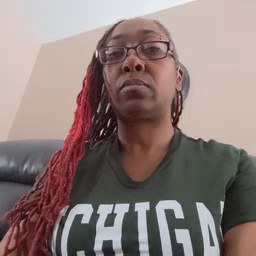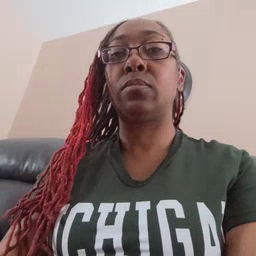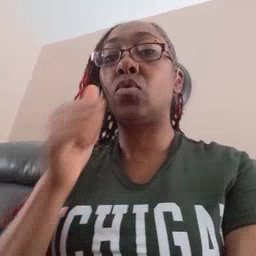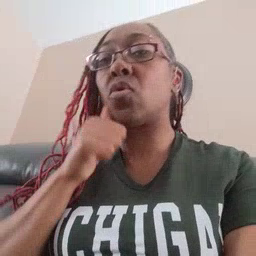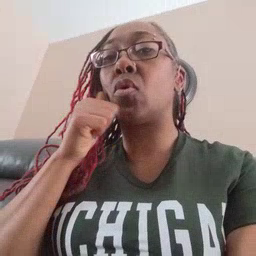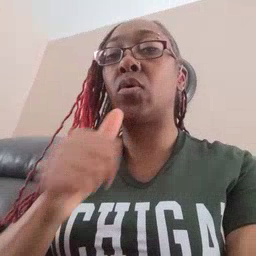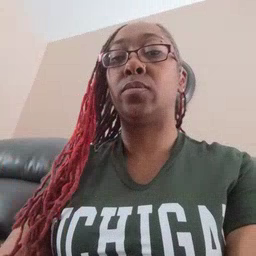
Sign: girl